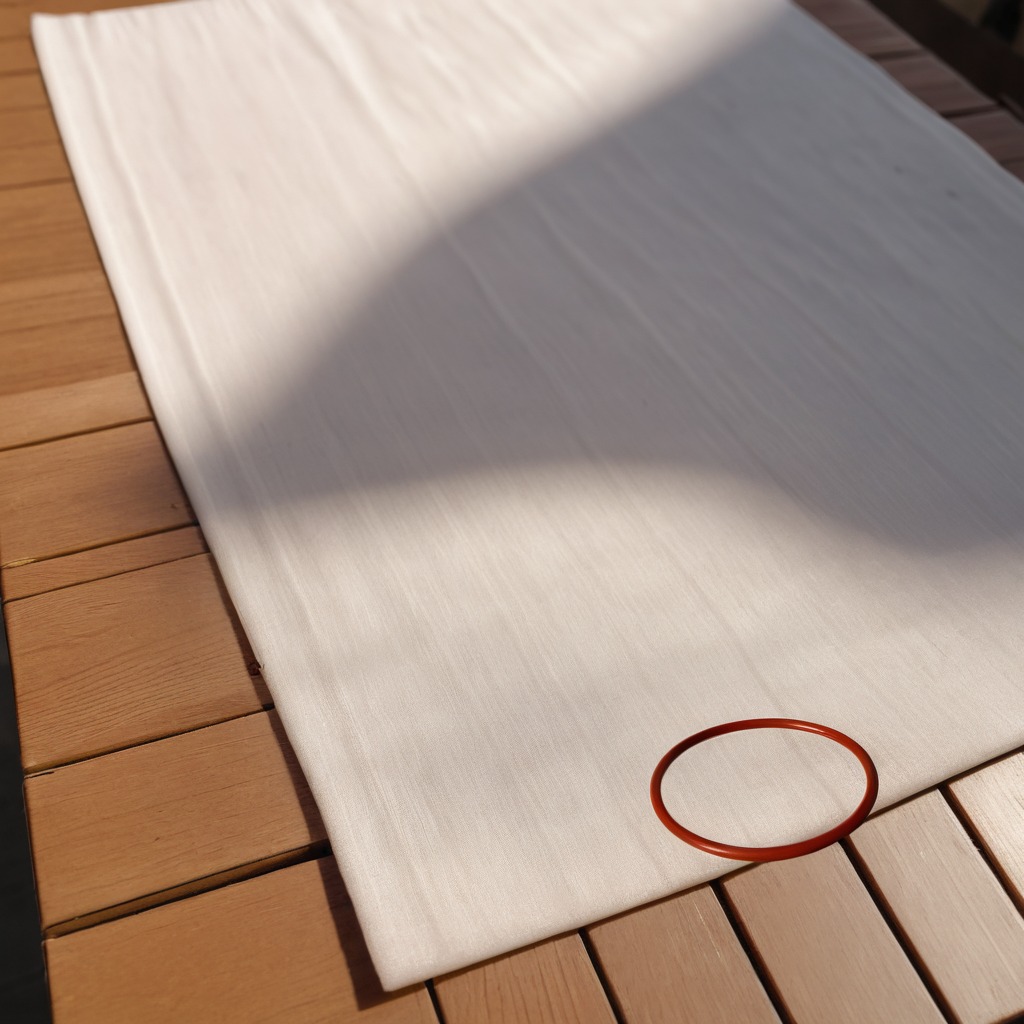
A rubber O-ring lying on a wooden table in an outdoor workshop during daytime bright natural light soft shadows worn but beneath the cloth